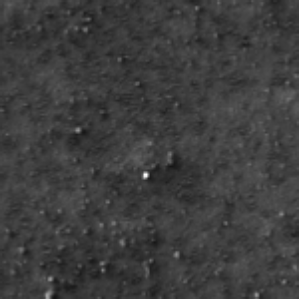
Label: frost